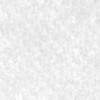
Label: no_change